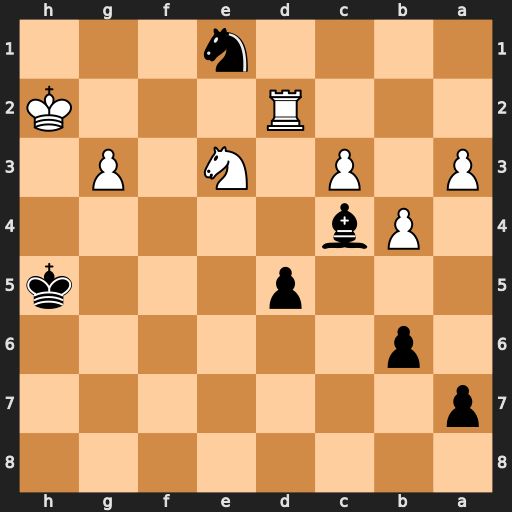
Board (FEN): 8/p7/1p6/3p3k/1Pb5/P1P1N1P1/3R3K/4n3
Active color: b
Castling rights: -
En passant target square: -
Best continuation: Nf3+ Kg2 Nxd2